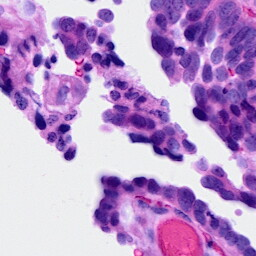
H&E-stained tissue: Ovarian